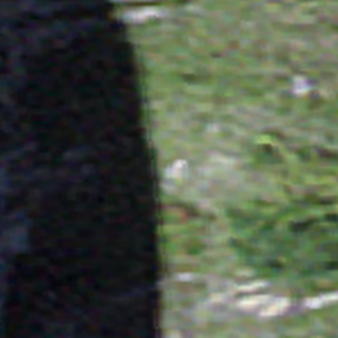
Label: other